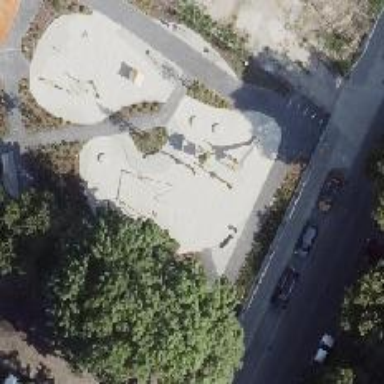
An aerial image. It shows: Playground structure.